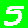
Digit: 5